Interaction volume radius: 5 \u00c5
Interaction volume height: 10 \u00c5
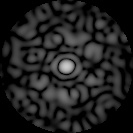
Disorder parameter: 0.8233